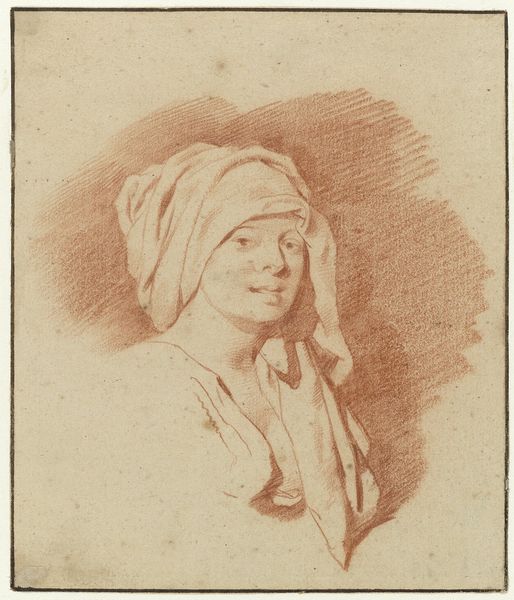
Titel: Borstbeeld van een vrouw
Künstler: Cornelis Pietersz. Bega
Standort: Amsterdam
Institution: Rijksmuseum
Schlagwörter: frau, zeichnung, tuch, porträt, magd, red, face, nose, portrait, woman, kopftuch, pink, brown, schraffur, bleistift, girl, peasant, young, eyes, drawing, paper, neugier, shadow, mouth, sketch, peach, drape, neck, pencil, chest, towel, beautiful, lips, simple, eyebrow, sepia, direct, boobs, bworn, tshirt, mounth, head wrap, peachy